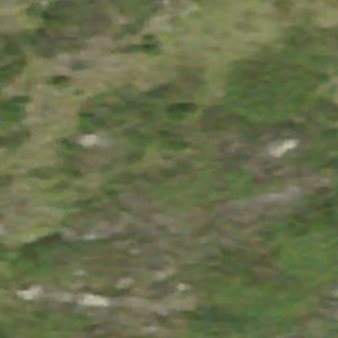
Label: other